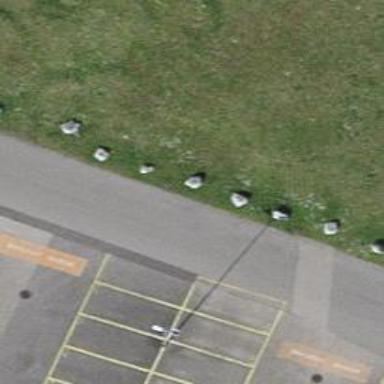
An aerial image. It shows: Block barrier.